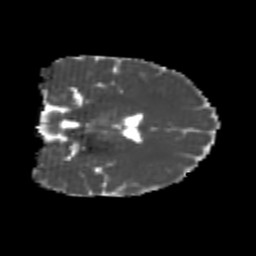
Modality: MD
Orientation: coronal
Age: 25
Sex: female
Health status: healthy
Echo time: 0.074 s